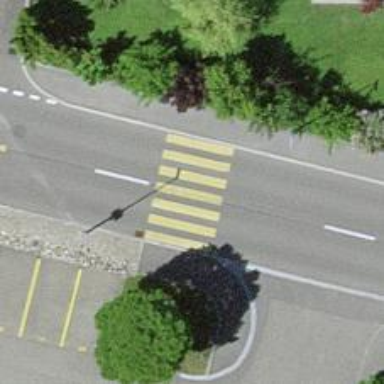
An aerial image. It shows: Uncontrolled zebra crossing on the road.